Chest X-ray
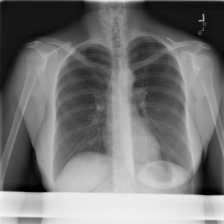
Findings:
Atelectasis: negative
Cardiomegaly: negative
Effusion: negative
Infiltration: negative
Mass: negative
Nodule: negative
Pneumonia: negative
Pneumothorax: negative
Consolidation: negative
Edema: negative
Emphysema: negative
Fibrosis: negative
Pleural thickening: negative
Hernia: negative